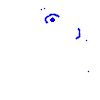
Particle: electron